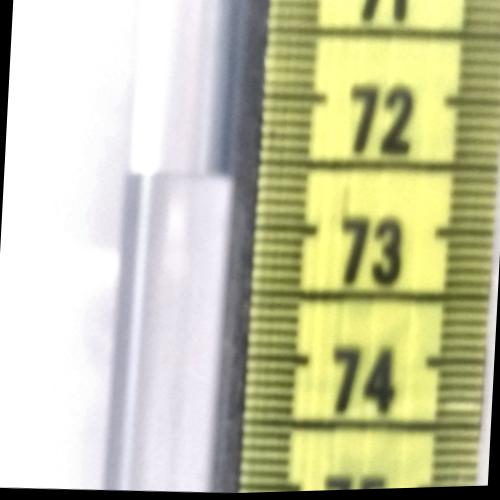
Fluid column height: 72.6 cm